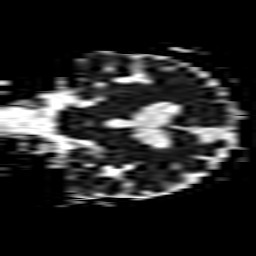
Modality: ADC
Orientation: coronal
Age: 73
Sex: male
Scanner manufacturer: philips
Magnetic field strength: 3 T
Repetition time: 4.27 s
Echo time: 0.06104 s